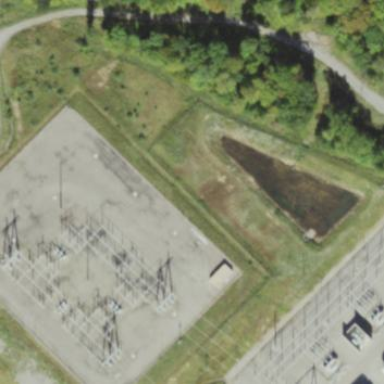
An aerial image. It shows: Power substation enclosed by fence.